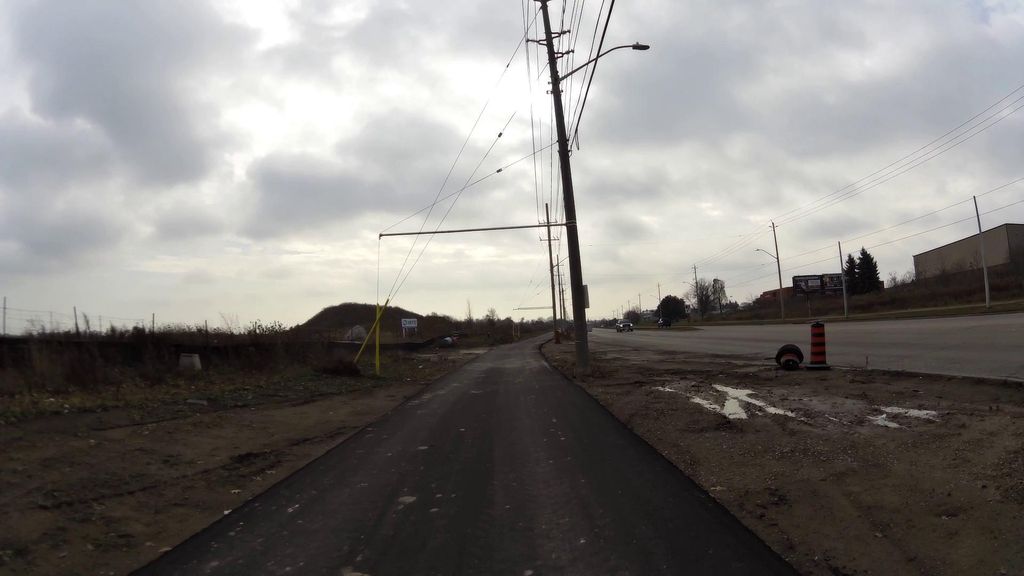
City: kitchener-waterloo